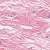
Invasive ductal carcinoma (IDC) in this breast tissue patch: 0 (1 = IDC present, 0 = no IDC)